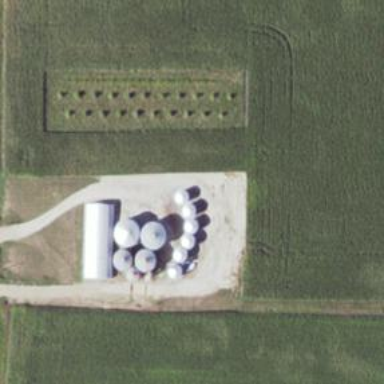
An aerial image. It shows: Silo.